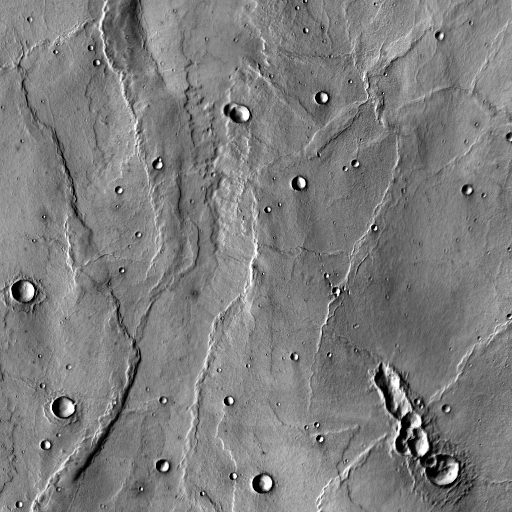
Crater classes present: Background, Other, Secondary